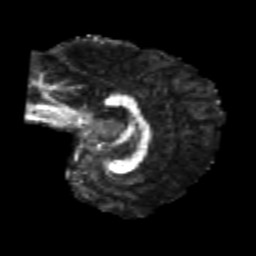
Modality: FA
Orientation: sagittal
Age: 21
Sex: female
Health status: healthy
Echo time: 0.074 s